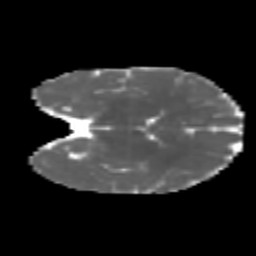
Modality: MD
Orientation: coronal
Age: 6
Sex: male
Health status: healthy